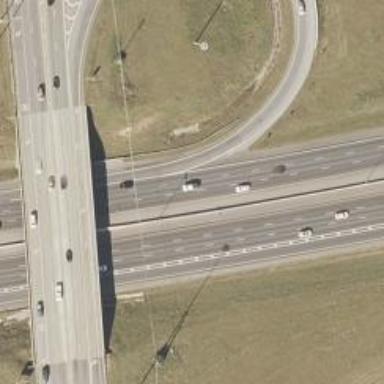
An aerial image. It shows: Asphalt motorway.